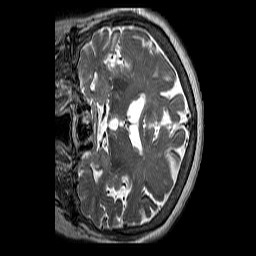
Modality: T2w
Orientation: coronal
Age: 78
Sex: female
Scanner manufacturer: siemens
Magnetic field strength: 3 T
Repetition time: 3.2 s
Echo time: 0.213 s